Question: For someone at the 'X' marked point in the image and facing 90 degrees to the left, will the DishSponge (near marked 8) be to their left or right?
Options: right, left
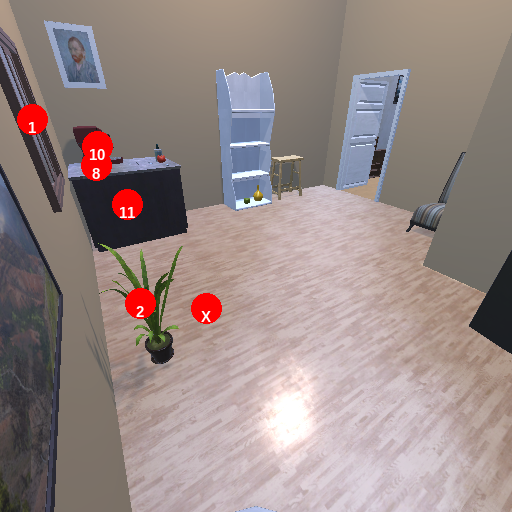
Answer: right